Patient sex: F
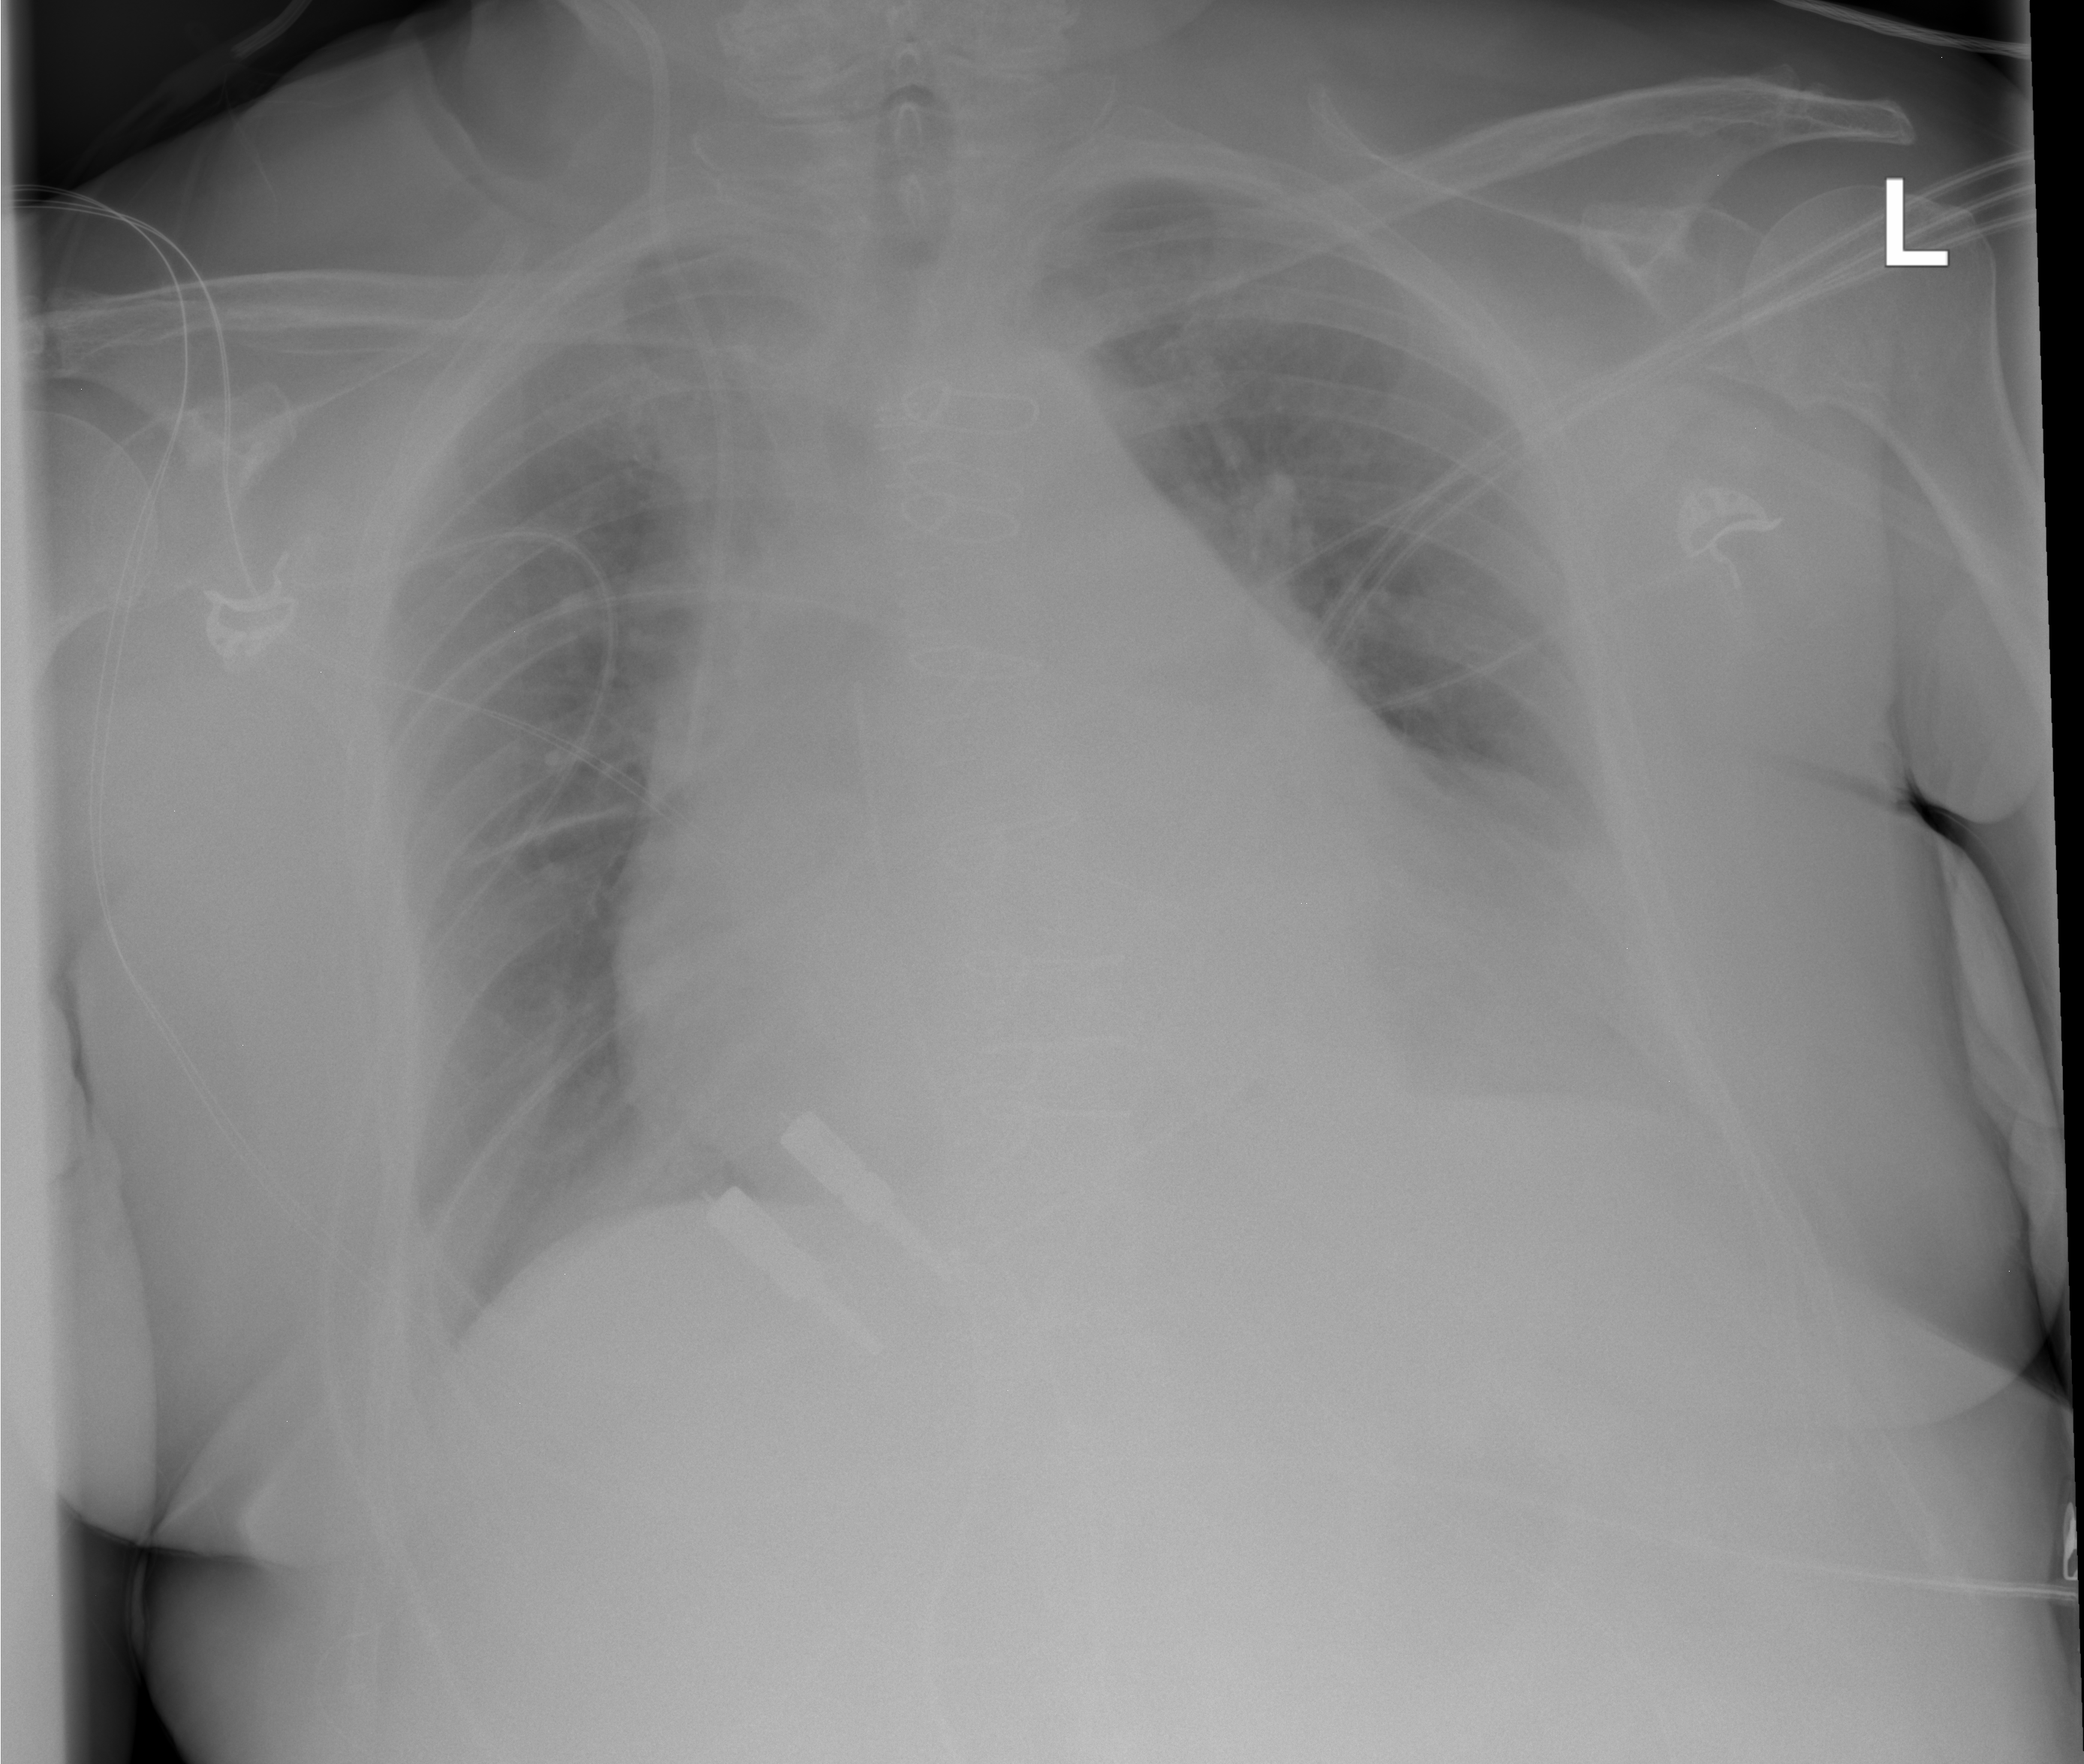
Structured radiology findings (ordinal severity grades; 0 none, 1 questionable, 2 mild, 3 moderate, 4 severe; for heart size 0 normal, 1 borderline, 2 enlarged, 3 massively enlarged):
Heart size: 2
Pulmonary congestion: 2
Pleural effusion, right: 0
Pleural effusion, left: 0
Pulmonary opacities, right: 0
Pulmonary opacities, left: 0
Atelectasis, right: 0
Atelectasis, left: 0